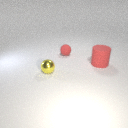
small red rubber sphere behind large red rubber cylinder